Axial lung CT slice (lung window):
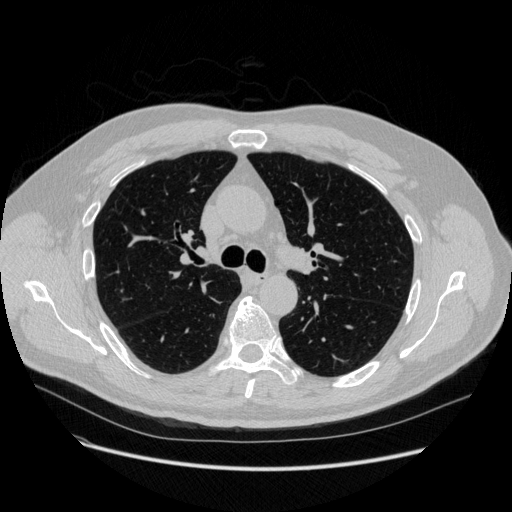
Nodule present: no